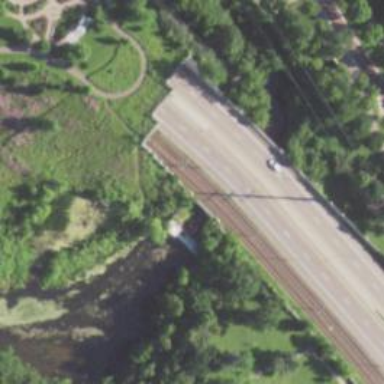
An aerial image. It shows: Bridge for light rail electrified with contact line.